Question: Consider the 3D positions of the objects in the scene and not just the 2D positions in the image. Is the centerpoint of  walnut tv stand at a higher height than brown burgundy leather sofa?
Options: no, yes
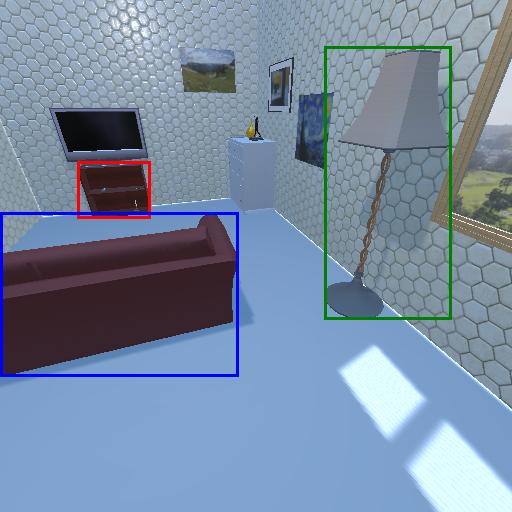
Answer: no